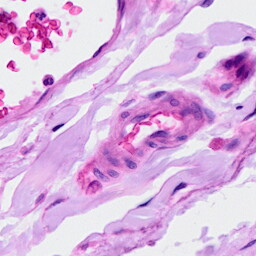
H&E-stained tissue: Ovarian